Field crop: maize
Growth stage: 2
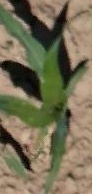
Species: maize